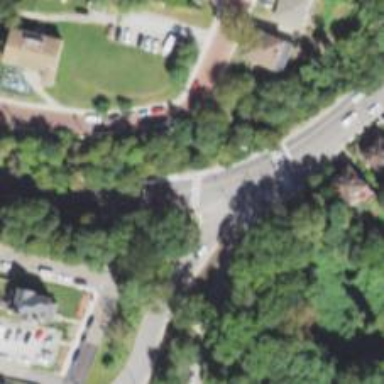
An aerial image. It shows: Marked crossing on the road.